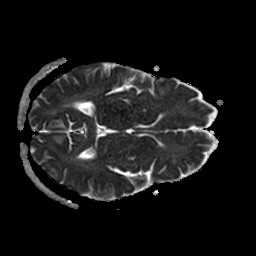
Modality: ADC
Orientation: axial
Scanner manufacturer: philips
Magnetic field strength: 1.5 T
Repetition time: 3.486 s
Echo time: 0.07078 s